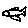
Label: fish